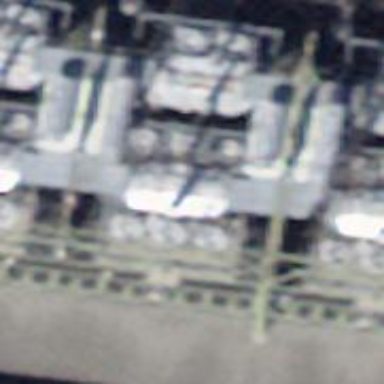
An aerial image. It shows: Outdoor generator transformer.